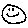
Label: smiley face